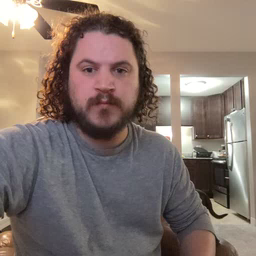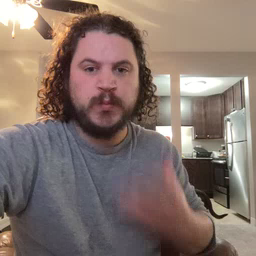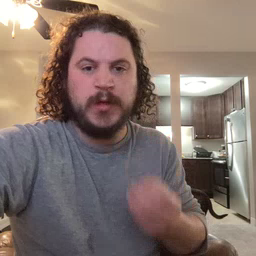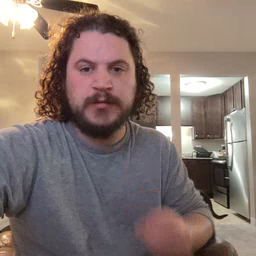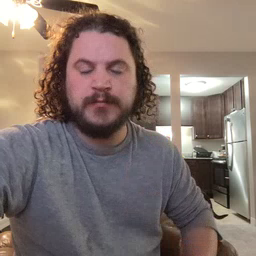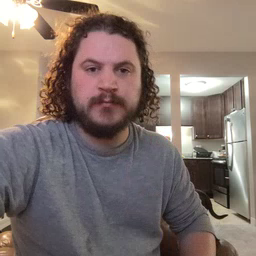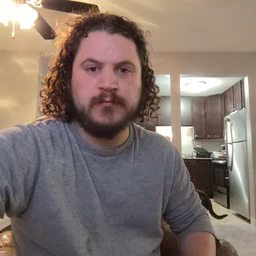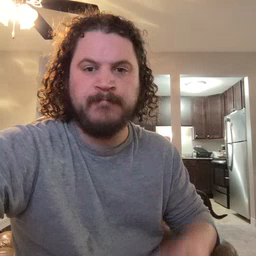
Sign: wet